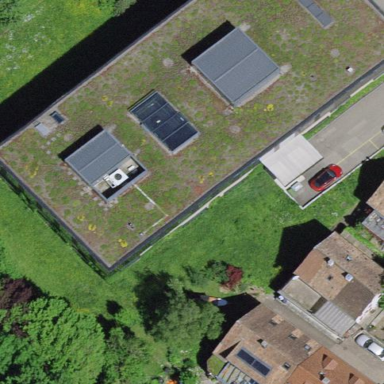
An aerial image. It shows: Public building.